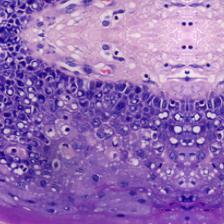
Diagnosis: OSCC